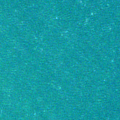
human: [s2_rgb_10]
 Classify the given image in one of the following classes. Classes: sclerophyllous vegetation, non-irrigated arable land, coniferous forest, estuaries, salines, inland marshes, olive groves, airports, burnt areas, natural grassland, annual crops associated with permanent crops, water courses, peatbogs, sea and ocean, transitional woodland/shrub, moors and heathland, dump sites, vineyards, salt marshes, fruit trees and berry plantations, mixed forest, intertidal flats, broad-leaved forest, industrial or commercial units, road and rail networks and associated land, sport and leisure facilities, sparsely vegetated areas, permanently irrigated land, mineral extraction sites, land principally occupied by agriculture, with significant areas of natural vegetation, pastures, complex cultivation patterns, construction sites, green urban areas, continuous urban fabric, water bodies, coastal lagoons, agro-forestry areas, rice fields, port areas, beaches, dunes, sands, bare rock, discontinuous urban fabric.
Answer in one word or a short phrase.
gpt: sea and ocean